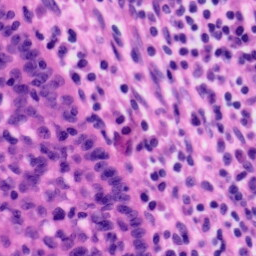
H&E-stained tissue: Tonsil